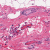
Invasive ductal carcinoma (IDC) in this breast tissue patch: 0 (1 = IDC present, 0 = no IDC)